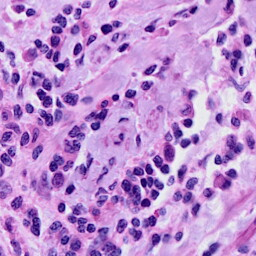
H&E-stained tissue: Cervix